Question: By following the example of <URL> I've tried to make my autocomplete dynamic.
Source is <URL>.
lookup.php returns json compliant (UTF8) results as per (plaintext):
'''
["value1","value2","value3","value4","value5"]
'''
If I provide a hardcoded version of the url for source:
'''
source: "lookup.php?type=some_case&value=search_term"
'''
The autocomplete list of suggestions is piled up as expected.
Lookup.php supports
'''
application/json; charset=utf-8
'''
And I get the following bugs from jquery:
> Uncaught TypeError: Object [object Object] has no method 'menu' jquery-1.5.1.js:869
Uncaught TypeError: Cannot read property 'element' of undefined jquery.ui.autocomplete.js:337
Uncaught TypeError: Cannot read property 'd' of null jquery-1.5.1.js:869
As seen here:

All js scripts are directly from <URL>, etc.
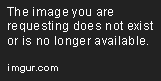
Answer: I would recommend against picking and choosing jQueryUI components from the github repository you linked to. This error, for example:
> Uncaught TypeError: Object [object
Object] has no method 'menu'
jquery-1.5.1.js:869 Uncaught
TypeError: Cannot read property
'element' of undefined
jquery.ui.autocomplete.js:337 Uncaught
TypeError: Cannot read property 'd' of
null jquery-1.5.1.js:869
Is because the autocomplete widget is trying to use the 'menu' widget (an internal widget that is used by autocomplete).
I would recommend downloading the widgets you need using <URL>.